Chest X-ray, PA view. Patient: 62 years old, sex M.
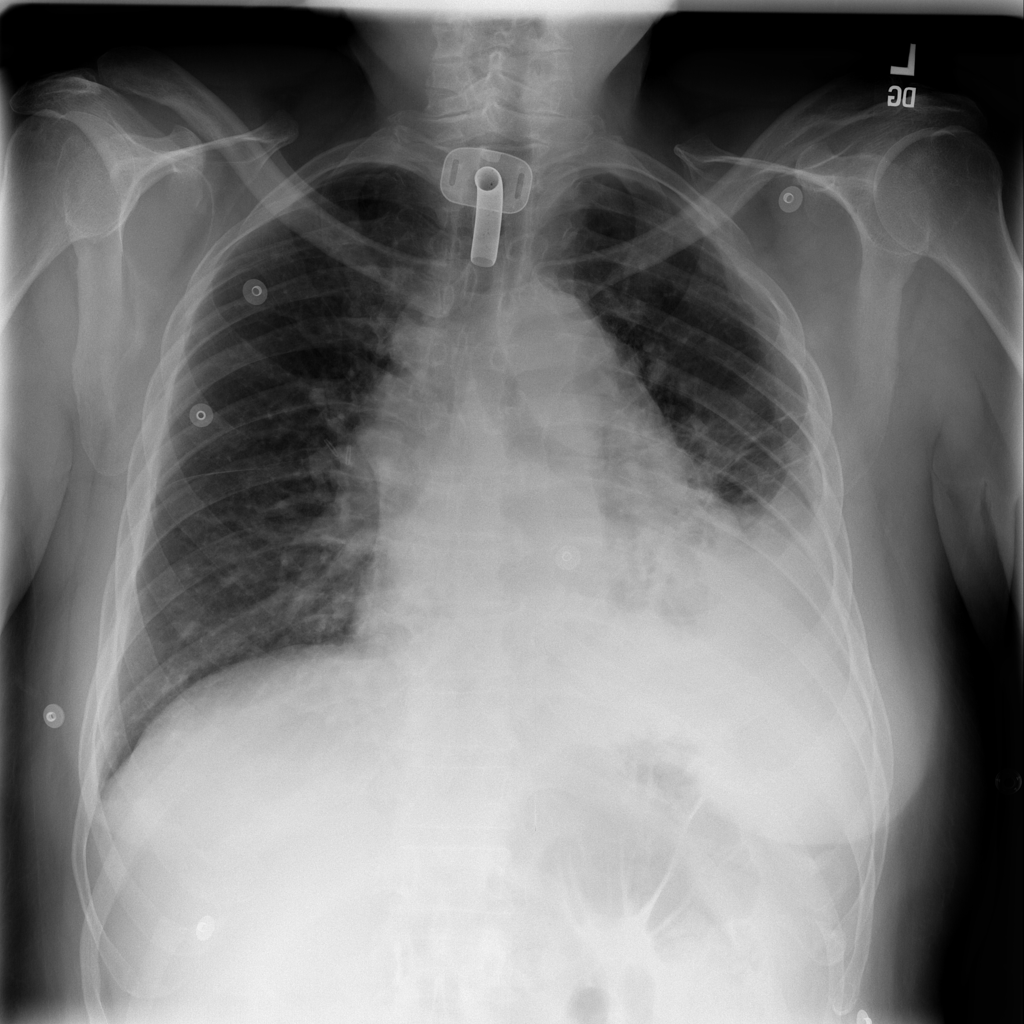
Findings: Effusion